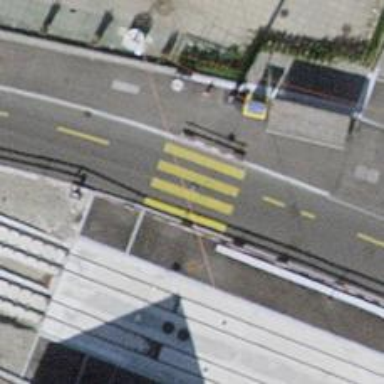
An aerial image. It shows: Marked crossing with zebra markings.